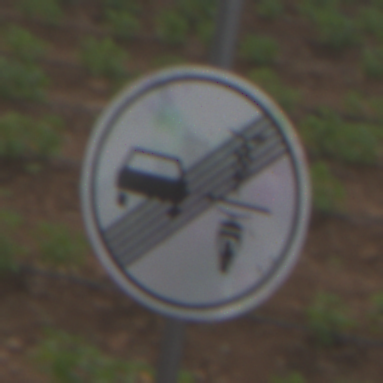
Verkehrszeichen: EndeVerbotUeberholenEinspurigeFahrzeuge
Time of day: Midday
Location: Outdoor (Nature)
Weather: PartlyCloudy
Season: NotSpecified
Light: Natural